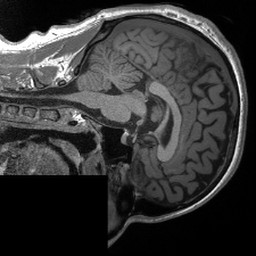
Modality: T1w
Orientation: sagittal
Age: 25
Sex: male